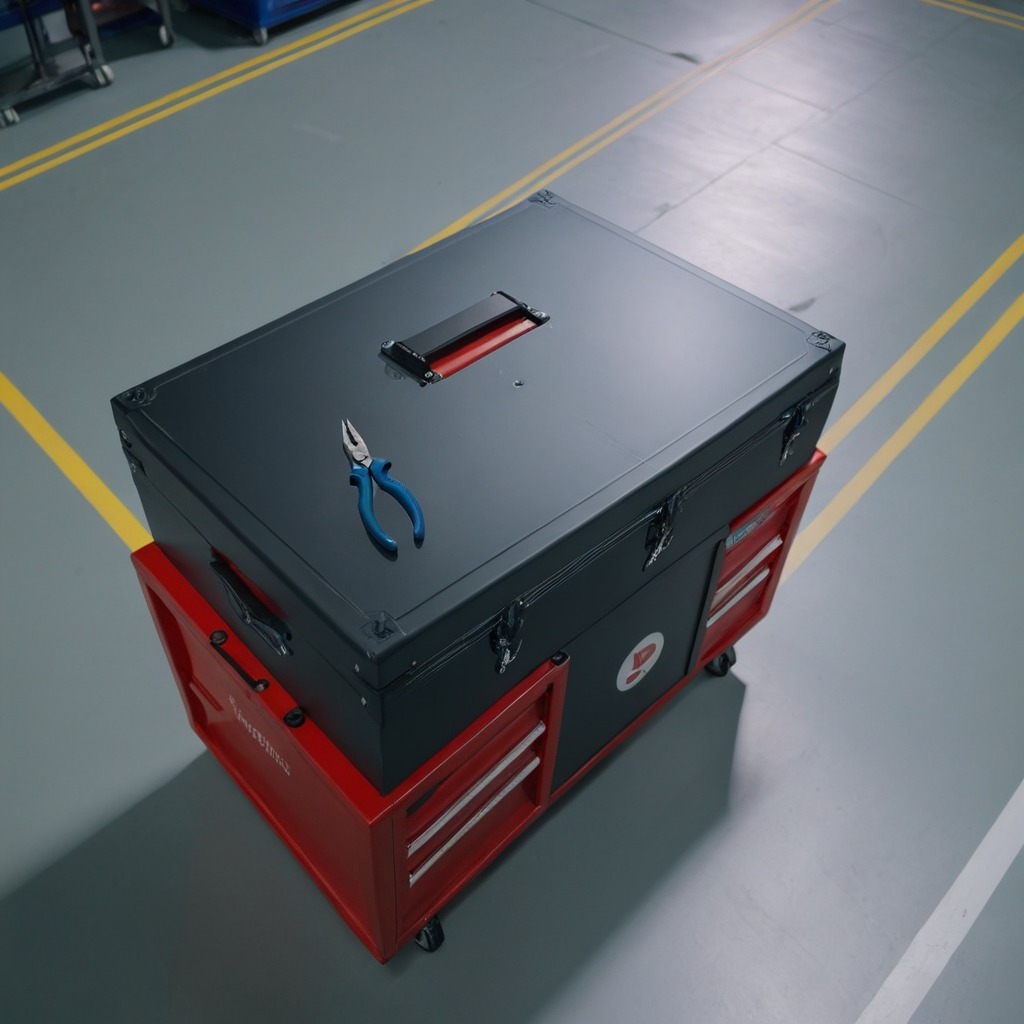
A plier lies on a toolbox surface in an airplane hangar workshop.